Field crop: maize
Growth stage: 2
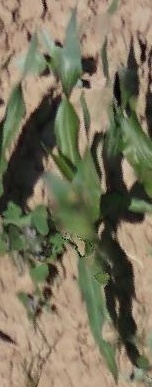
Species: maize